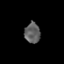
Tissue: prostate
Cell type: T cells
Senescence score: 0.2998
Nuclear area (px): 312
Mean DAPI intensity: 95.417